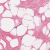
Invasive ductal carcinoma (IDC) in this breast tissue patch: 0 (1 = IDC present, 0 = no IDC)